Interaction volume radius: 5 \u00c5
Interaction volume height: 15 \u00c5
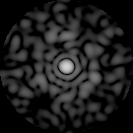
Disorder parameter: 0.7701